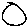
Label: circle